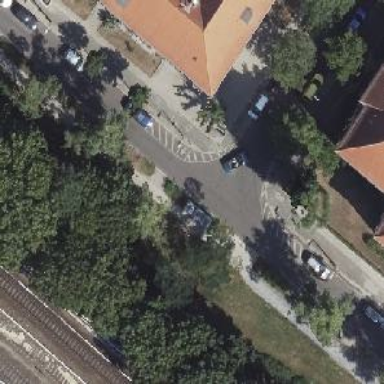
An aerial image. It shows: Footway.